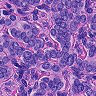
Metastatic tissue present: yes